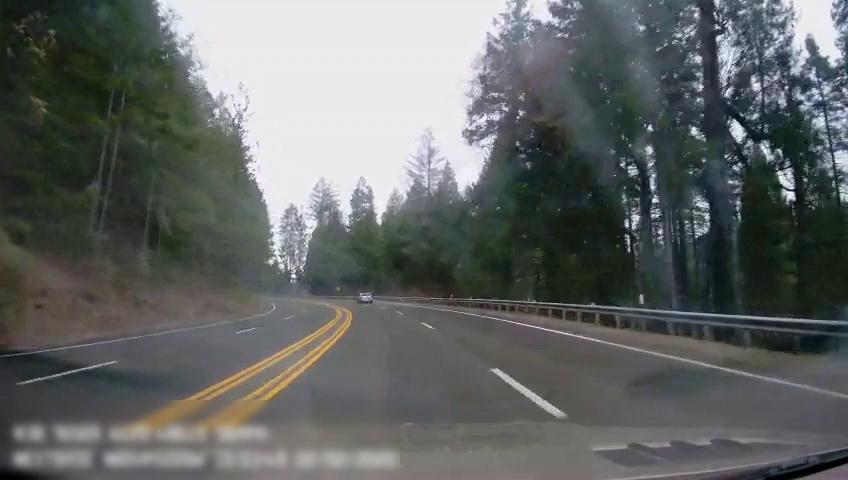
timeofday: Day
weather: Cloudy
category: Drivable Space
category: Vehicles | Car
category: Lanes | Alternate Lane
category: Lanes | Alternate Lane
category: Lanes | Alternate Lane
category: Lanes | Current Lane
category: Lanes | Current Lane
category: Lanes | Alternate Lane